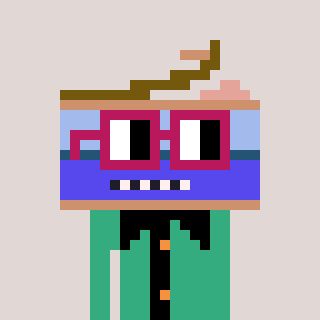
a pixel art character with square dark red glasses, a canned ham-shaped head and a teal-colored body on a warm background